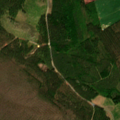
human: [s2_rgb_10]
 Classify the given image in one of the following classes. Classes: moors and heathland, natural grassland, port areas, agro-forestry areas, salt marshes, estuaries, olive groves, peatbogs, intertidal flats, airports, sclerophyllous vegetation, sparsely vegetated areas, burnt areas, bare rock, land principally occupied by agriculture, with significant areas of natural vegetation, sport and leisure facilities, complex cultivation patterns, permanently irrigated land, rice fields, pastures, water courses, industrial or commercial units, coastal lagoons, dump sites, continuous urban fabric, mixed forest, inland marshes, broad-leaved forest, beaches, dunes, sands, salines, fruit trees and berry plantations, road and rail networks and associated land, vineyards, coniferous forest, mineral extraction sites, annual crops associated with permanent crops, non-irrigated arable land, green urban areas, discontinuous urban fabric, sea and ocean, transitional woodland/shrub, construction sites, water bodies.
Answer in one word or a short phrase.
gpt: non-irrigated arable land, coniferous forest, mixed forest